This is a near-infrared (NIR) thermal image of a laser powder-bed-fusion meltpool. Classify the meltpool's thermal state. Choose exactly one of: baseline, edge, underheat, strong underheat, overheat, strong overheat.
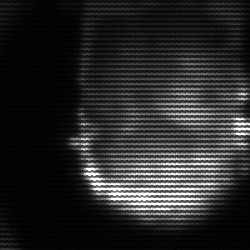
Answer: baseline